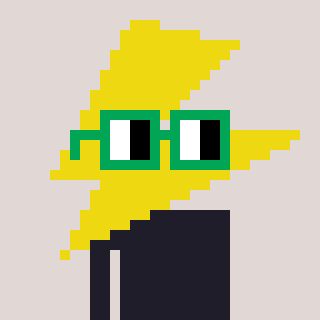
a pixel art character with square green glasses, a lightning bolt-shaped head and a gold-colored body on a warm background